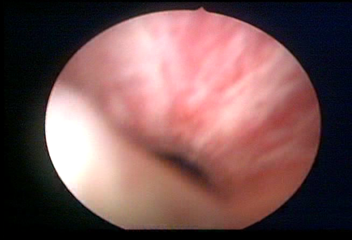
Modality: WLC
Class: Normal mucosa
Bladder cancer association: No